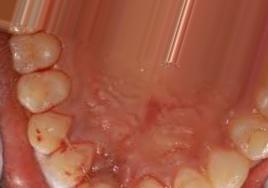
Condition: Tooth Discoloration